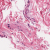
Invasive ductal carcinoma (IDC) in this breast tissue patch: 0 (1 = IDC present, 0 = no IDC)